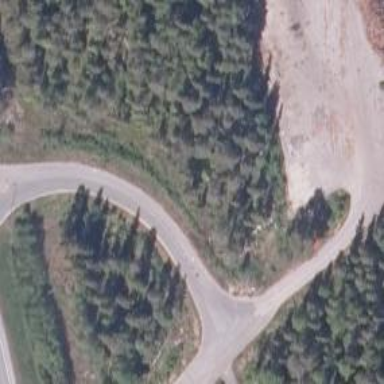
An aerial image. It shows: Asphalt trunk link road.